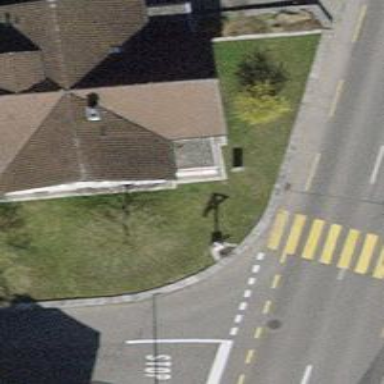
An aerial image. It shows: Historic wayside cross.